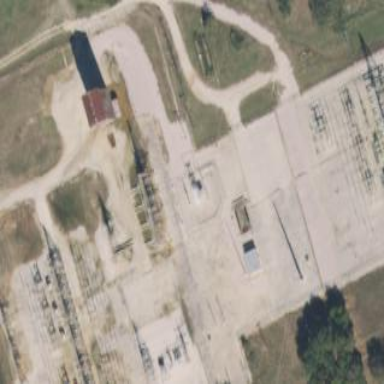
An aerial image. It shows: Power substation with transmission level designation. It is enclosed by fence.